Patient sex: M
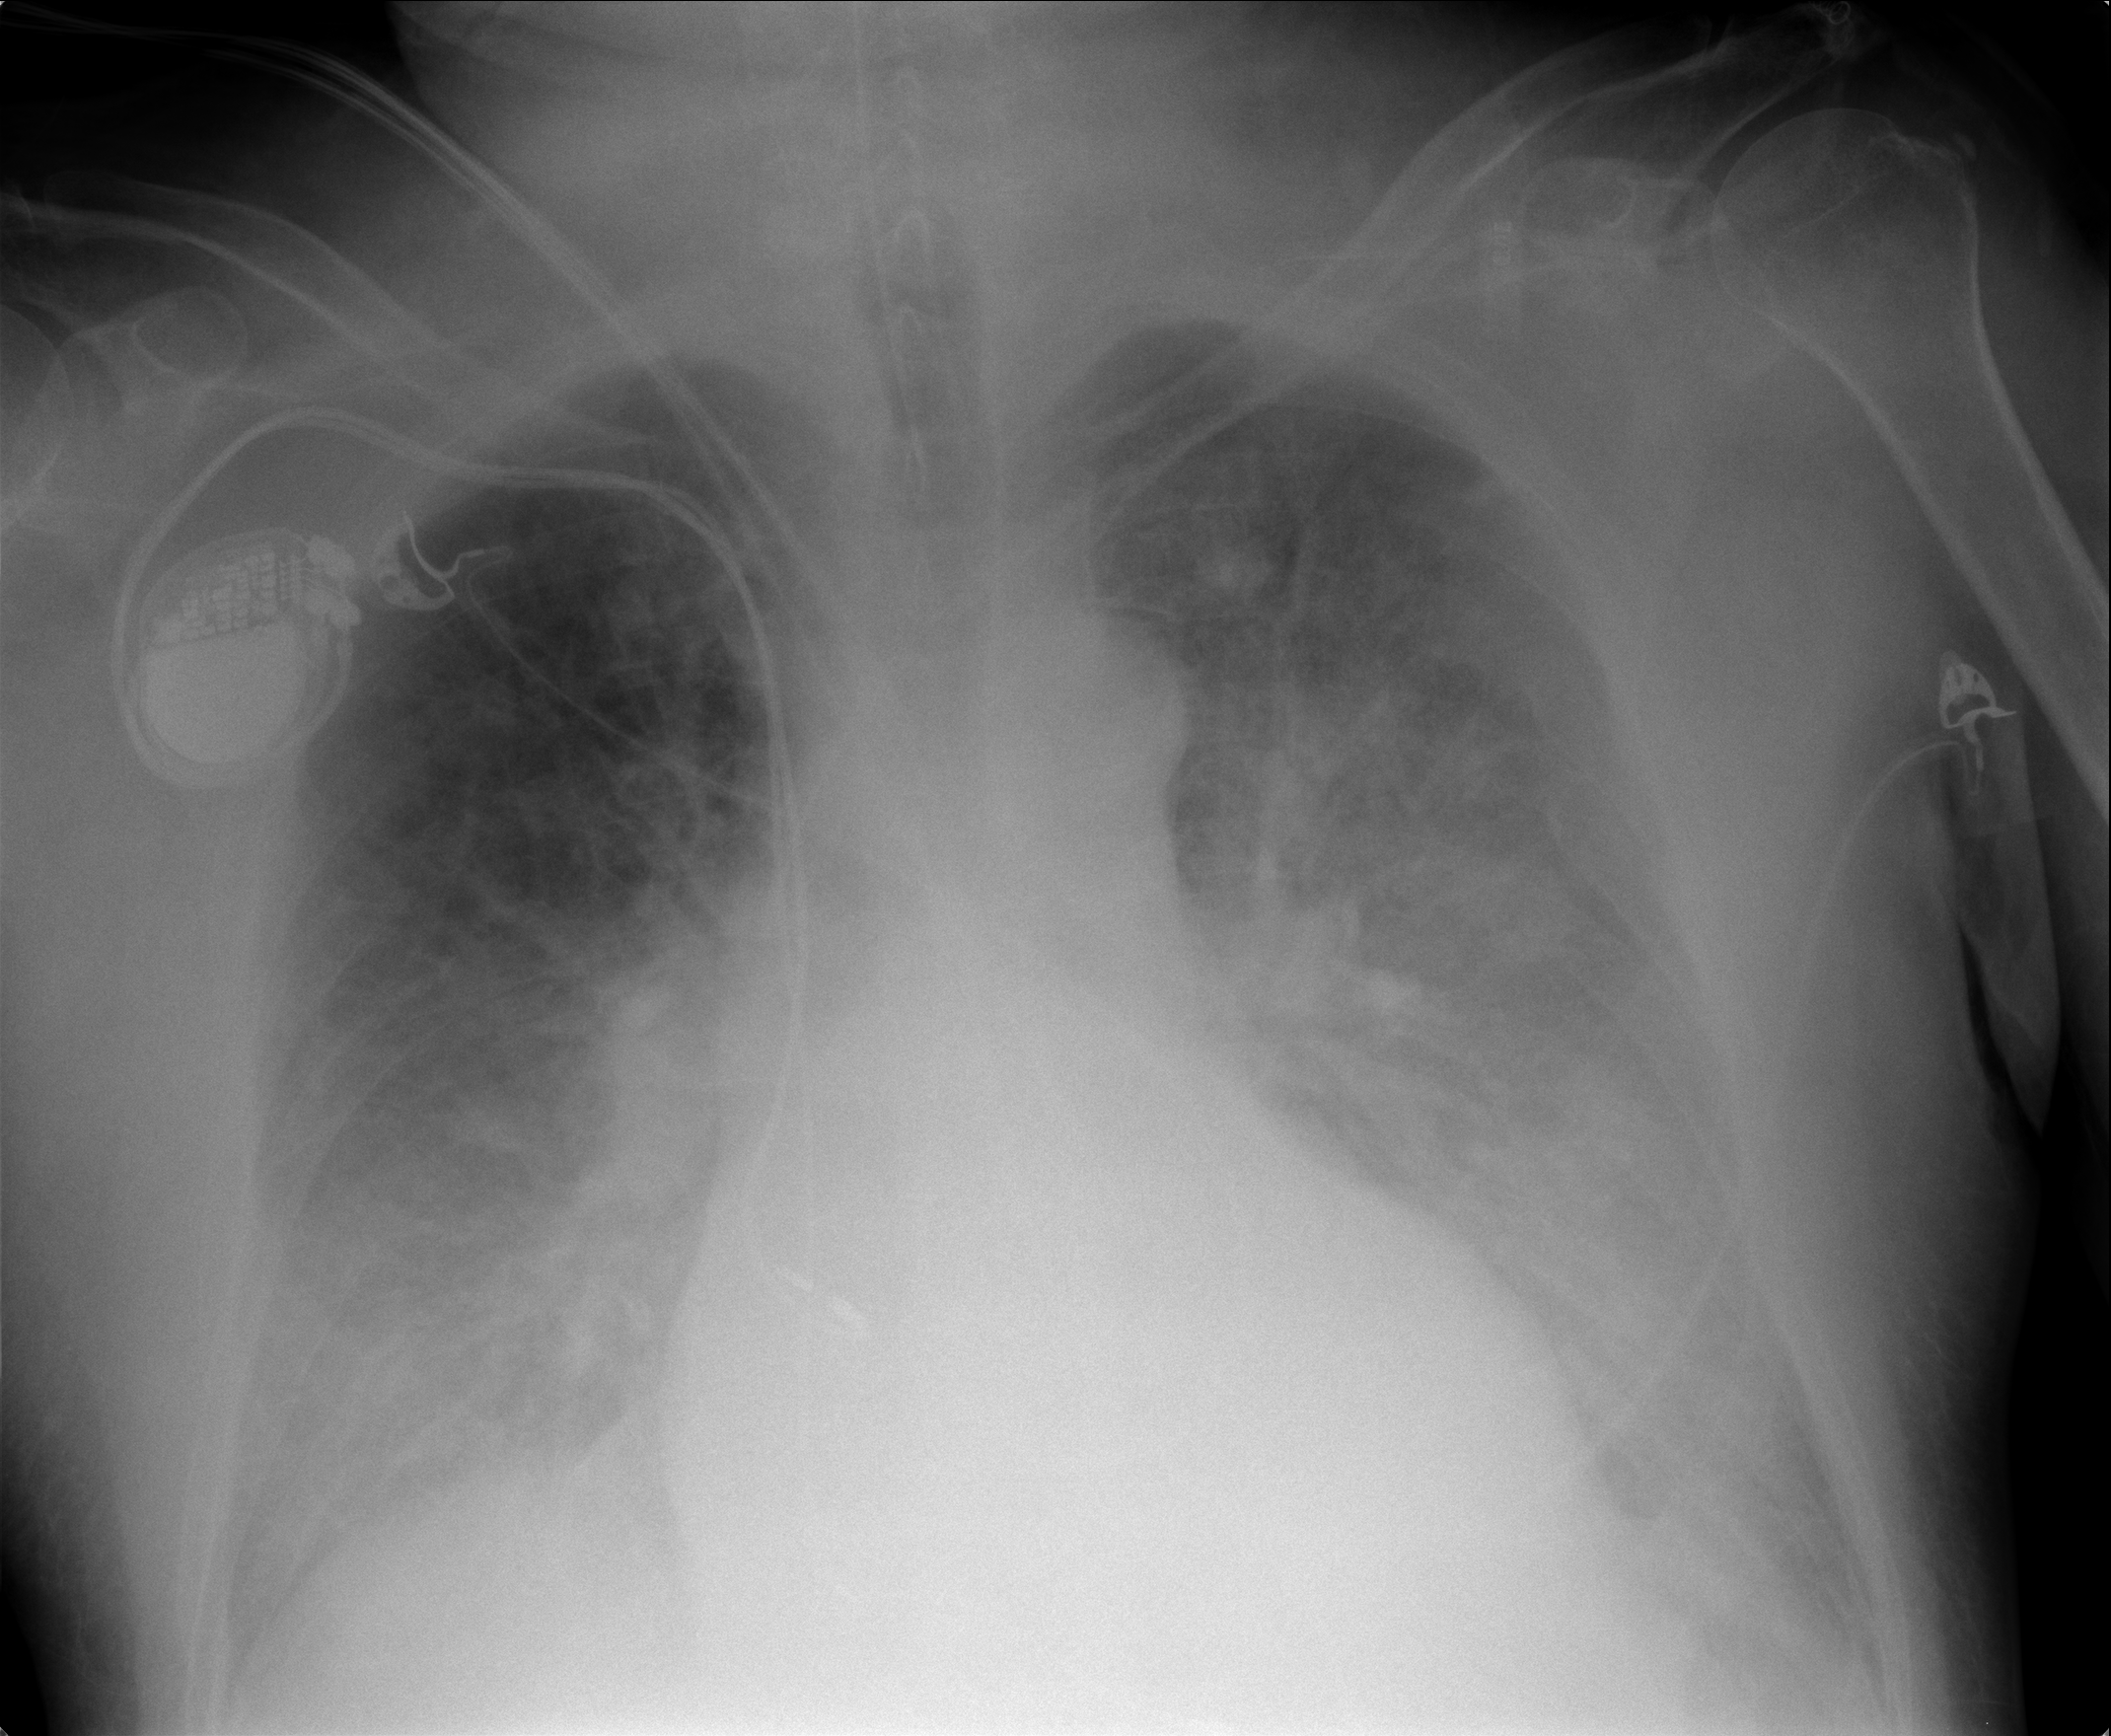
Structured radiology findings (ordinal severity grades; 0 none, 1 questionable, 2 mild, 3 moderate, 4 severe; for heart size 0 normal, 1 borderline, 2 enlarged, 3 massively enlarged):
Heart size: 0
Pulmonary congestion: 0
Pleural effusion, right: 0
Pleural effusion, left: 0
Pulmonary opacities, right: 3
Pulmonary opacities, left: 3
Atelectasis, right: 0
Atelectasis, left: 0